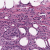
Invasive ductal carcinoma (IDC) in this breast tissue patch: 1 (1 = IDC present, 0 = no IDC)